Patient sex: M
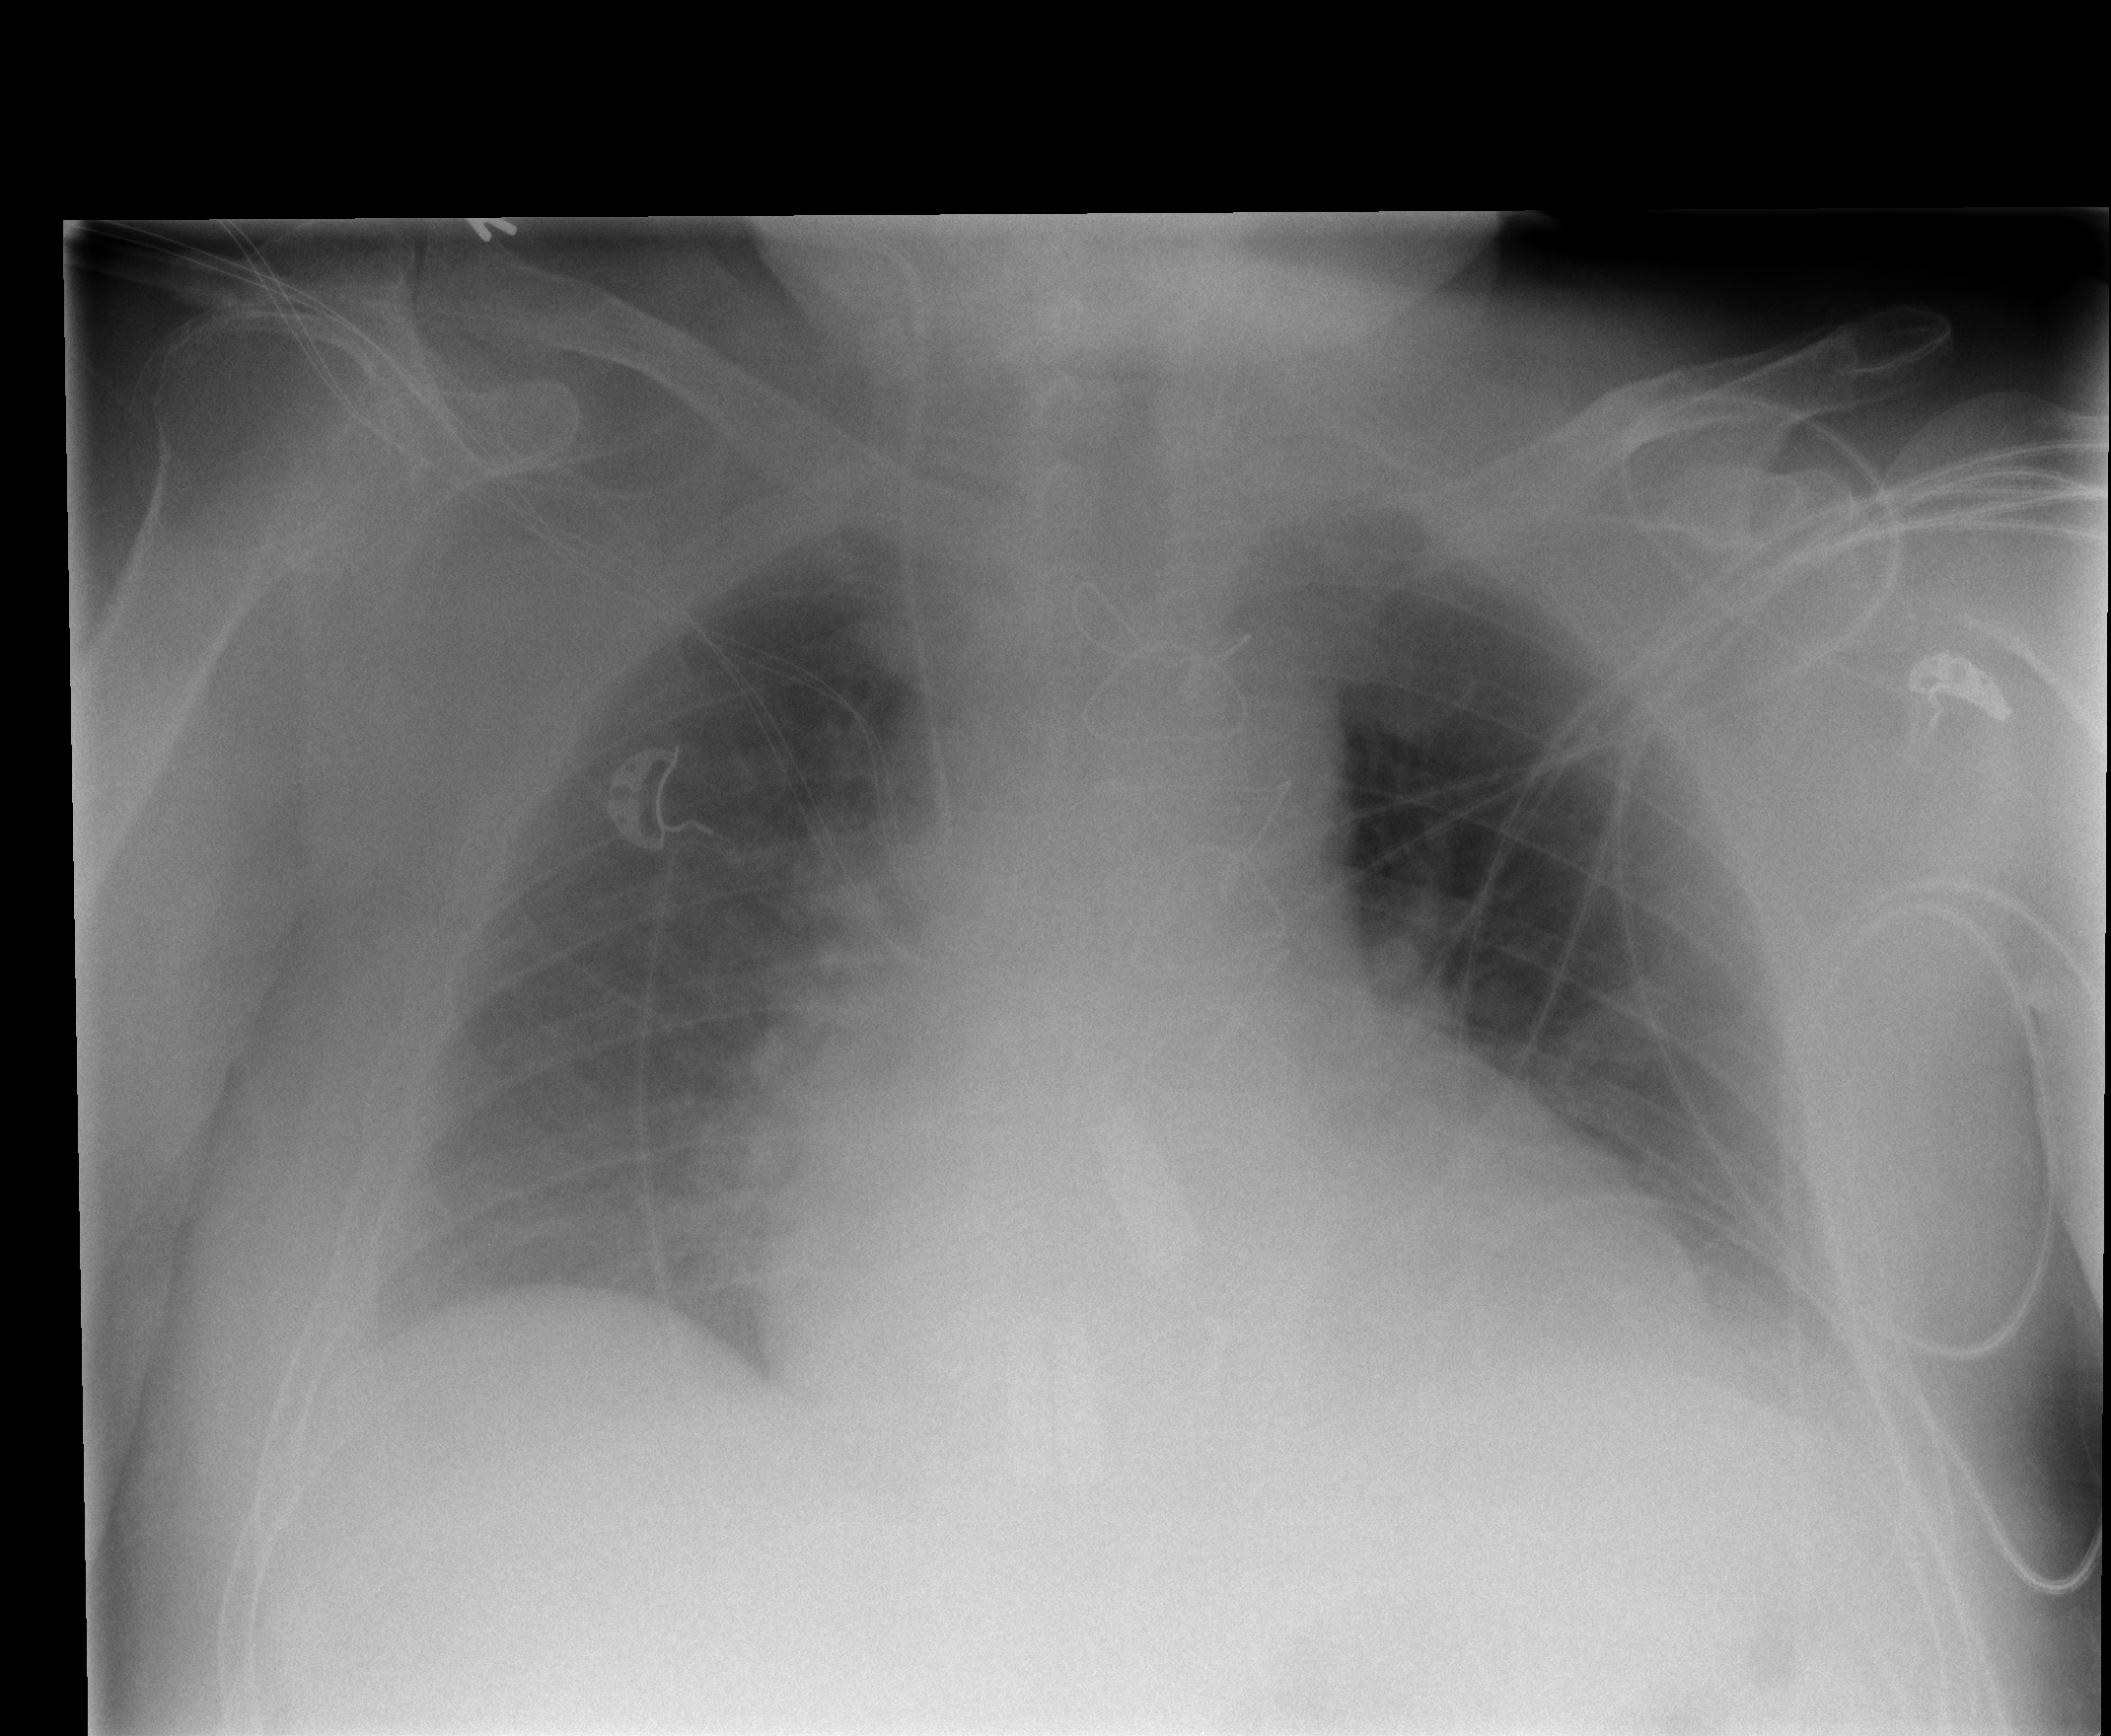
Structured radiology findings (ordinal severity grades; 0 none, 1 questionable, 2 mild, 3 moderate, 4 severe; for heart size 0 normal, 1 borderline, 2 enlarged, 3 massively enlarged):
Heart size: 2
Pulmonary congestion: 2
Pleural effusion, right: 0
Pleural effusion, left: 0
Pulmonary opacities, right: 0
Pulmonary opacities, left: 0
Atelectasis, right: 0
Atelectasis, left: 0